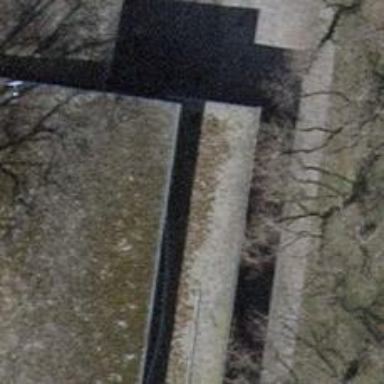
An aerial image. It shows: Outdoor public bookcase shelter.